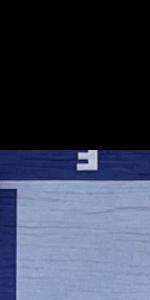
Label: Empty